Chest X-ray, AP view. Patient: 48 years old, sex M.
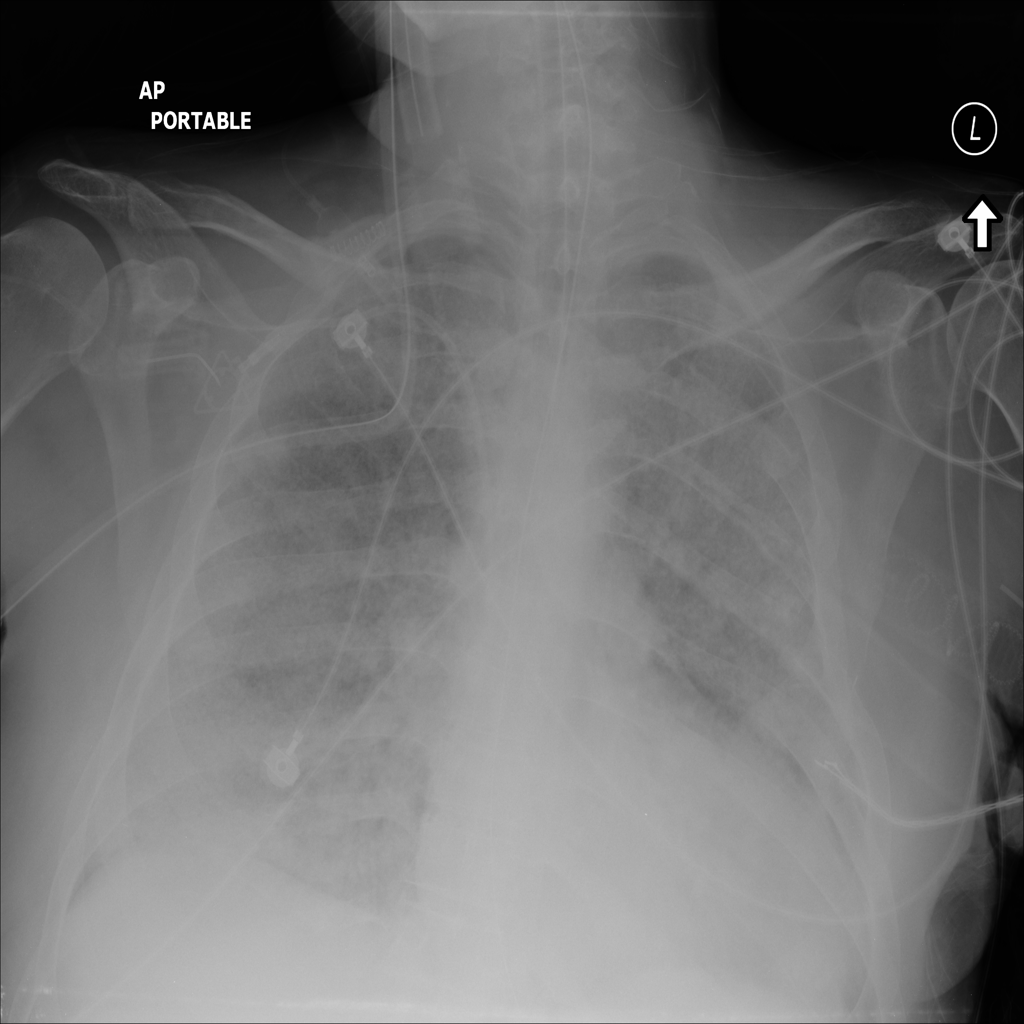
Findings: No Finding